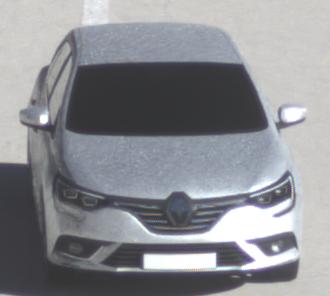
Make: Renault
Model: Mégane ENERGY TCe 100
Detailed model: Mégane (IV)
Model produced from: 2016/03
Model produced until: 2018/08
Doors: 5
Color: white
Road condition: dry road
Daytime: morning or afternoon
Contrast: high contrast